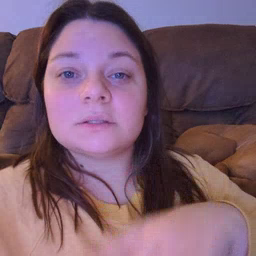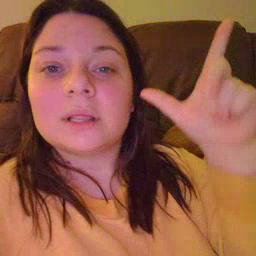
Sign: listen